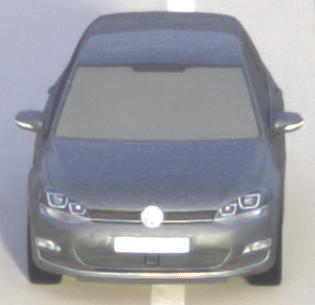
Make: VW
Model: Golf 1.2 TSI BMT
Detailed model: Golf (VII)
Model produced from: 2012/11
Model produced until: 2014/05
Doors: 3
Color: gray
Road condition: dry road
Daytime: morning or afternoon
Contrast: medium contrast